Question: Data is stored only in list/0.
I want multiple data to be stored in the user's email.
'''
FirebaseUser user = FirebaseAuth.getInstance().getCurrentUser();
FirebaseFirestore db = FirebaseFirestore.getInstance();
final ArrayList<AddDayInfo> list = new ArrayList<>();
final Map<String,Object> docData = new HashMap<>();
AddDayInfo memberInfo = new AddDayInfo(Type,Day,Name,Time1,Time2,Time3);
list.add(memberInfo);
for(int i=0;i<list.size();i++) {
if (user != null) {
docData.put("Day_M", list);
db.collection("day").document(user.getEmail()).set(docData, SetOptions.merge())
.addOnSuccessListener(new OnSuccessListener<Void>() {
@Override
public void onSuccess(Void aVoid) {
startToast("Okay. Add Data..");
myStartActivity(Add_Main_Activity.class);
}
})
.addOnFailureListener(new OnFailureListener() {
@Override
public void onFailure(@NonNull Exception e) {
startToast("Failed...");
}
});
}
}
'''
I want to add data like this picture:

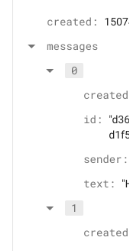
Answer: To add an item to an array in Firestore, you have two options:
- 'FieldValue.arrayUnion'-
The choice between these two depends on the meaning of your data, and I expect you'll actually need the second (more involved) option here.
---
We'll start with 'FieldValue.arrayUnion', just to show you how to do it:
'''
FirebaseUser user = FirebaseAuth.getInstance().getCurrentUser();
if (user != null) {
FirebaseFirestore db = FirebaseFirestore.getInstance();
DocumentReference docRef = db.collection("day").document(user.getEmail())
AddDayInfo memberInfo = new AddDayInfo(Type,Day,Name,Time1,Time2,Time3);
docRef.update("messages", FieldValue.arrayUnion(memberInfo))...
'''
---
If you always want to add the message to the end of the array, even if another copy of the message is already in there, you'll need to:
1. Read the current contents of the array
2. Change the array in your application code
3. Write the full array back to the database
Since we're using the current value to determine the new value, it's best to use a transaction for this:
'''
FirebaseUser user = FirebaseAuth.getInstance().getCurrentUser();
if (user != null) {
FirebaseFirestore db = FirebaseFirestore.getInstance();
DocumentReference docRef = db.collection("day").document(user.getEmail())
AddDayInfo memberInfo = new AddDayInfo(Type,Day,Name,Time1,Time2,Time3);
db.runTransaction(new Transaction.Function<Void>() {
@Override
public Void apply(Transaction transaction) throws FirebaseFirestoreException {
DocumentSnapshot snapshot = transaction.get(docRef);
List messages = snapshot.get("messages");
messages.add(memberInfo)
transaction.update(docRef, "messages", messages);
// Success
return null;
}
})
'''